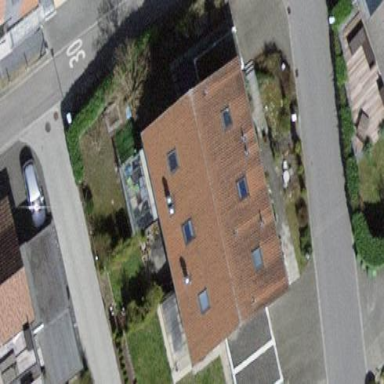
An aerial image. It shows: Building with tile roof.